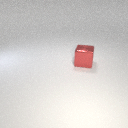
large red metal cube